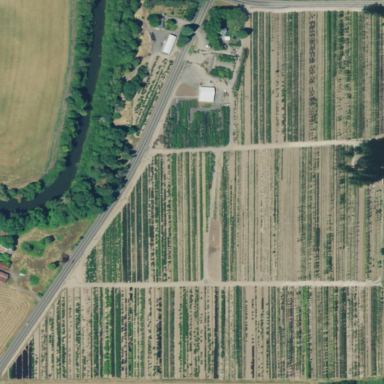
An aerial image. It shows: Plant nursery cultivating trees.